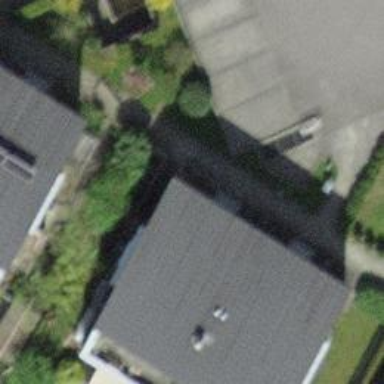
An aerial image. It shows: Terrace building.